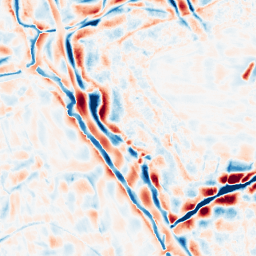
Category: wavelet
Decomposition family: wavelet_biorthogonal
Decomposition parameters: wavelet: bior5.5
level: 4
Upsampling method: cubic_mitchell
Upsampling parameters: scale: 4
Upsampling scale: 4